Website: home-depot
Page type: payment
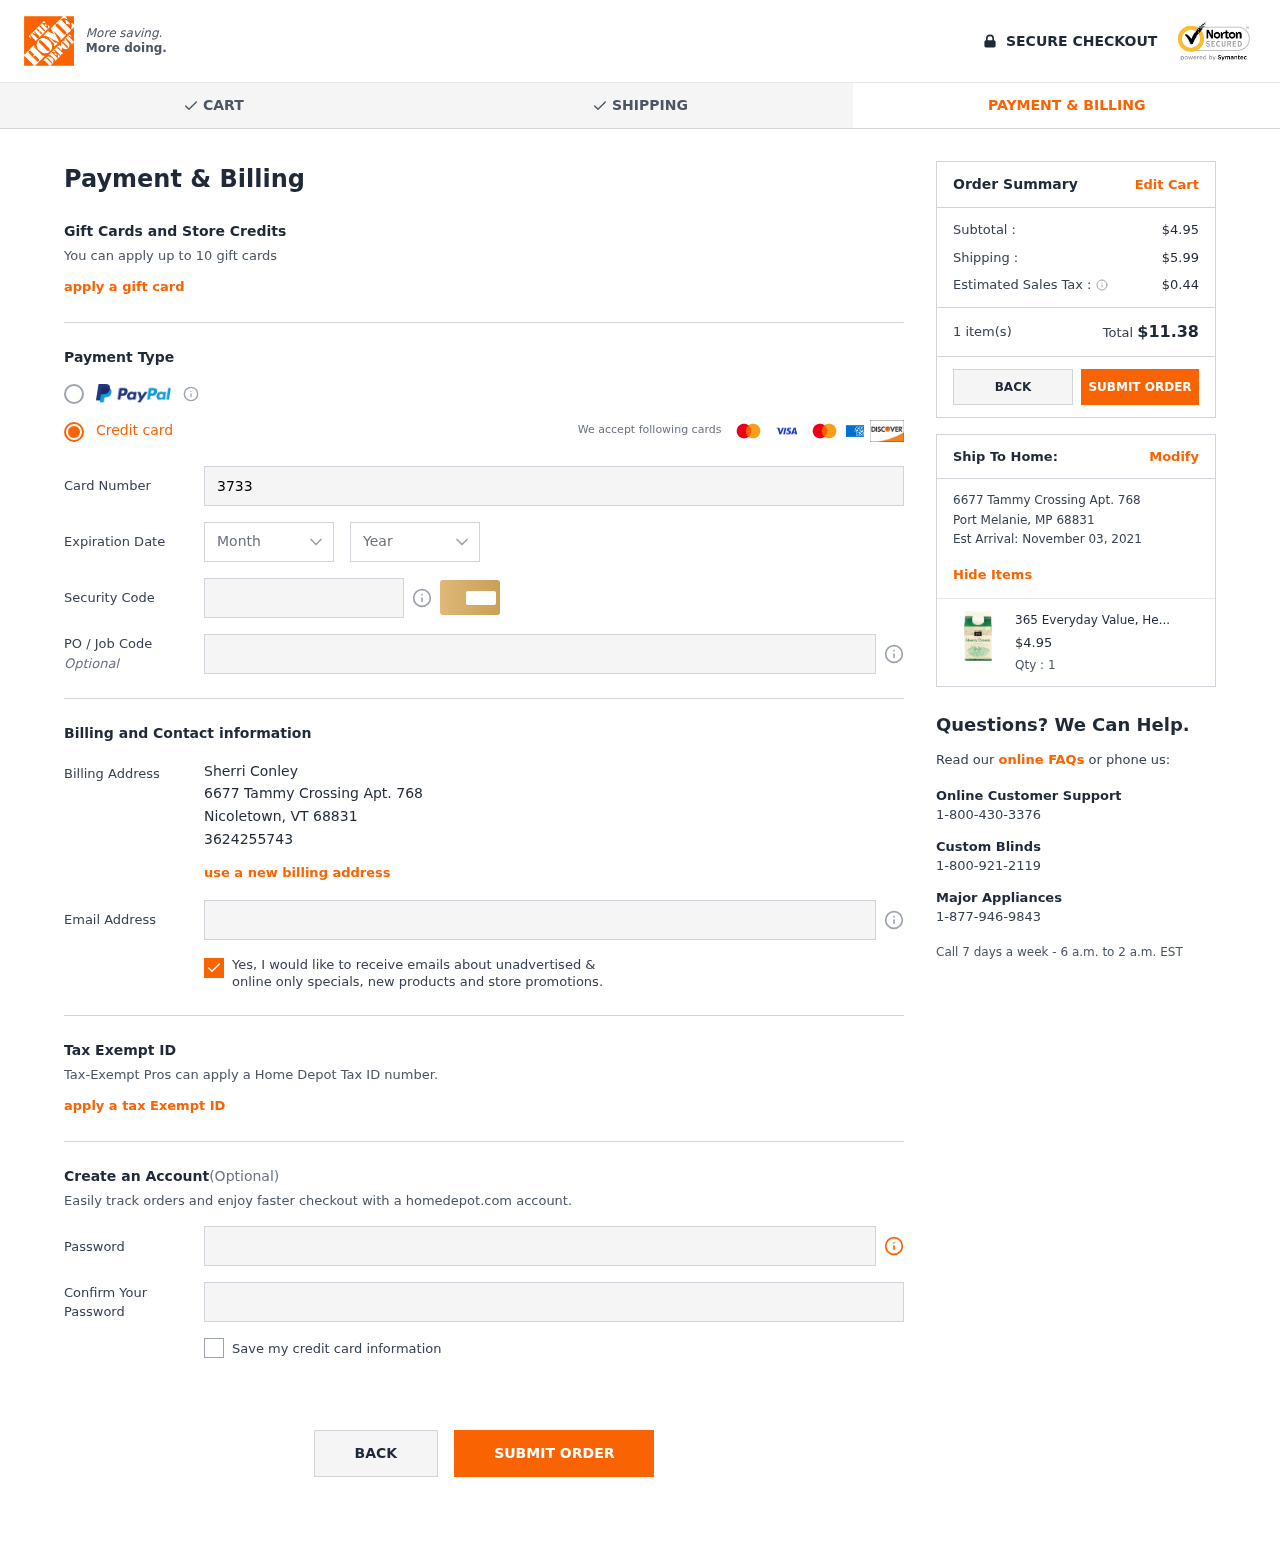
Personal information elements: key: PII_CARD_CVV
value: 1672
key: PII_CARD_EXPIRY_MONTH
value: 09
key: PII_CARD_EXPIRY_YEAR
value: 29
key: PII_CARD_NUMBER
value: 3733 0523 8698 015
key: PII_CITY
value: Nicoletown
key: PII_CITY2
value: Port Melanie
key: PII_EMAIL
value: sherri_conley@hotmail.com
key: PII_FULLNAME
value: Sherri Conley
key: PII_PHONE
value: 3624255743
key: PII_POSTCODE
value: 68831
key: PII_POSTCODE2
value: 68831
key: PII_STATE_ABBR
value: VT
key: PII_STATE_ABBR2
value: MP
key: PII_STREET
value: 6677 Tammy Crossing Apt. 768
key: PII_STREET2
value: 6677 Tammy Crossing Apt. 768
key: PII_POSTCODE_FULL
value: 68831
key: PII_POSTCODE_NUMERIC
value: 68831
Product elements: key: PRODUCT1_NAME
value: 365 Everyday Value, Heavy Whipping Cream, 16 Fl Oz
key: PRODUCT1_PRICE
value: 4.95
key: PRODUCT1_QUANTITY
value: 1
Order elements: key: ORDER_SUBTOTAL
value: $4.95
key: ORDER_SHIPPING_COST
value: $5.99
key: ORDER_TAX
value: $0.44
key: ORDER_NUM_ITEMS
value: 1 item(s)
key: ORDER_TOTAL
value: $11.38
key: ORDER_DELIVERY_DATE
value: November 03, 2021